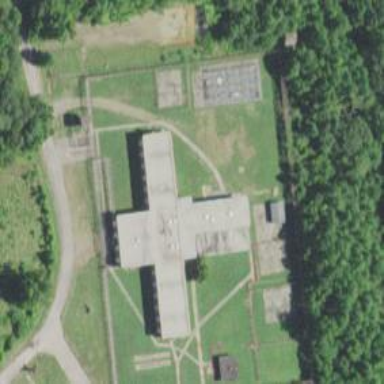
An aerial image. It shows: Prison.